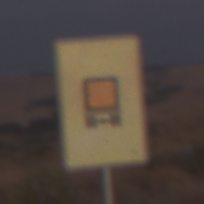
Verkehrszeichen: KennzeichnungspflichtigeFahrzeugeGefaehrlicheGueterOhnePfeilsymbol
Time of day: SunriseSunset
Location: Outdoor (Nature)
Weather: PartlyCloudy
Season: NotSpecified
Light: Natural